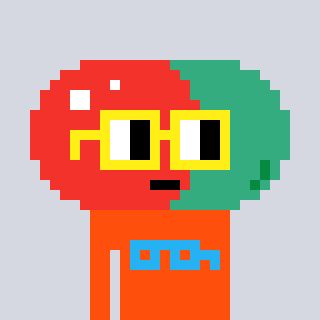
a pixel art character with square yellow glasses, a pill-shaped head and a orange-colored body on a cool background